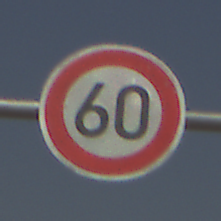
Verkehrszeichen: Geschwindigkeit60
Umgebung: Outdoor, Suburban
Tageszeit: MorningAfternoon
Wetter: Clear
Licht: Natural
Jahreszeit: NotSpecified
Kontrast: HighContrast